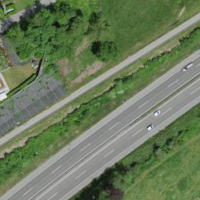
EUNIS habitat code: 57
Species observed at this site:
Milvus milvus
Buteo buteo